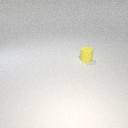
small yellow rubber cylinder